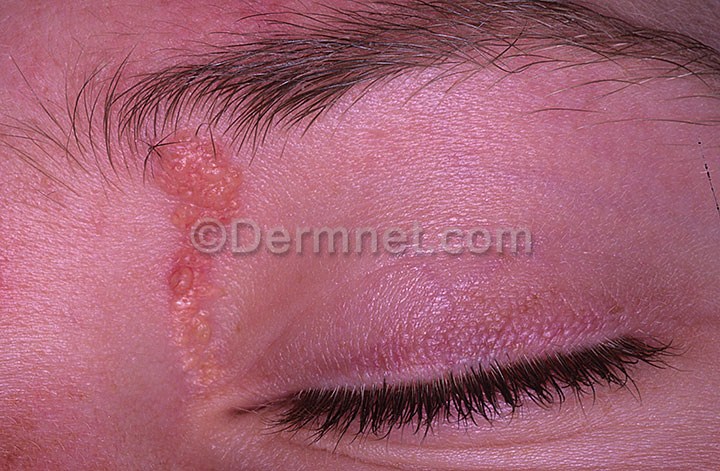
Disease: Seborrheic Keratoses and other Benign Tumors